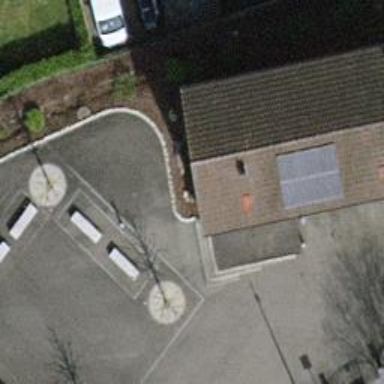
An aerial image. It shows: Kindergarten building.